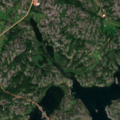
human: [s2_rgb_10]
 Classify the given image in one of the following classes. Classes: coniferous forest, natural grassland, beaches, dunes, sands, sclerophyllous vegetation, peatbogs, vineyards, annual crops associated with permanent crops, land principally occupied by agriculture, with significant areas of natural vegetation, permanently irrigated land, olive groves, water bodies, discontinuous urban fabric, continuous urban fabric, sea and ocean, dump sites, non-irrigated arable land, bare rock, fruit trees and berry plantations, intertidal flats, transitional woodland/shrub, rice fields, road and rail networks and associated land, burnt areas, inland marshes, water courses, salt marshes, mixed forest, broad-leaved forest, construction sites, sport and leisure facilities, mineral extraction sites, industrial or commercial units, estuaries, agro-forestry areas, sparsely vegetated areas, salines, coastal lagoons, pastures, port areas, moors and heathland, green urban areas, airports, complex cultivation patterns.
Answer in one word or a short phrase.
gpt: broad-leaved forest, bare rock, sea and ocean